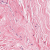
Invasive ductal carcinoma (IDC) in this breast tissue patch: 0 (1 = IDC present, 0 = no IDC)